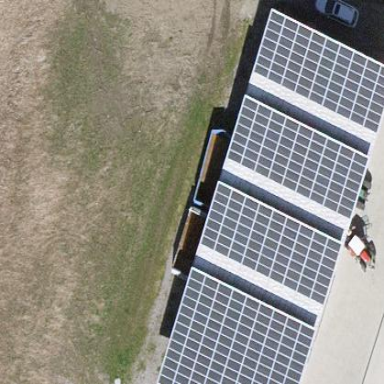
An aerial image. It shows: Solar photovoltaic panel generator.